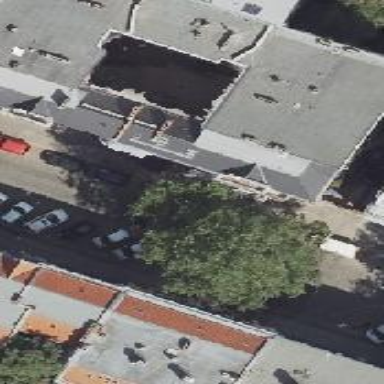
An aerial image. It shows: Building consisting of apartments.